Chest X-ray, PA view. Patient: 68 years old, sex M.
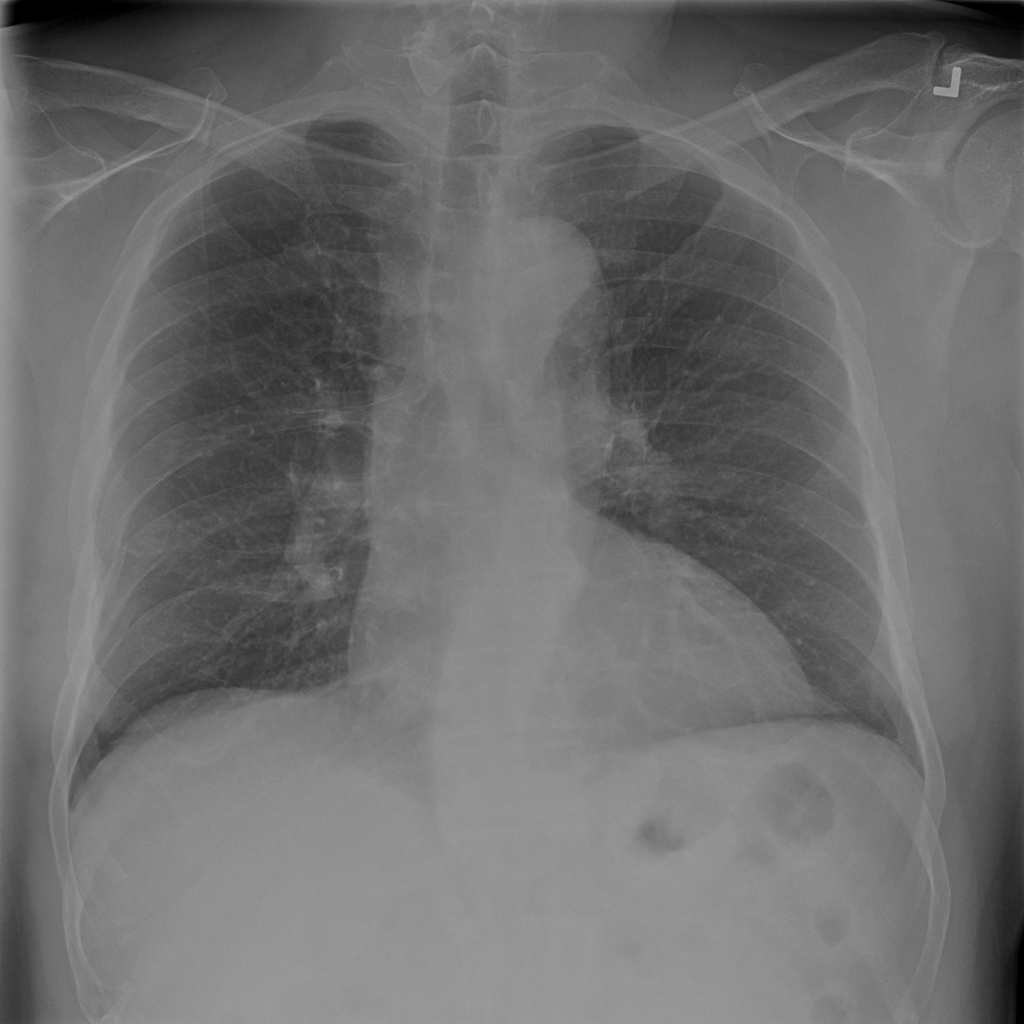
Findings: Cardiomegaly